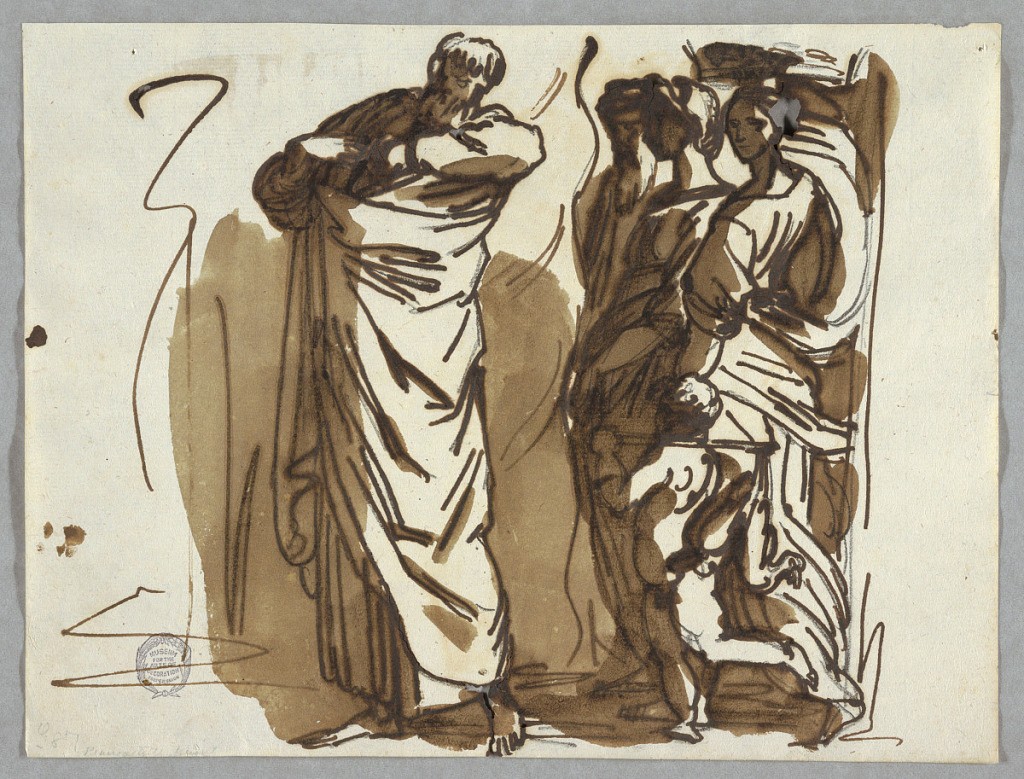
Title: Saint Paul and Figures, after Raphael
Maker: Felice Giani, Italian, 1758–1823
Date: ca. 1820
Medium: Graphite, pen and ink, brush and sepia wash on paper.
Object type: Drawing
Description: A group of robed figures, a detail after Raphael.